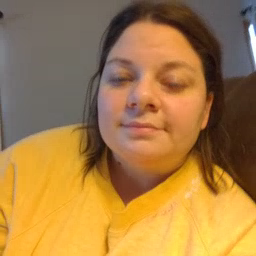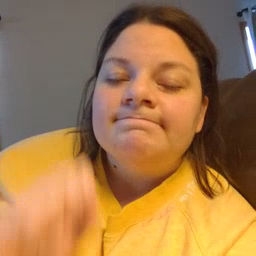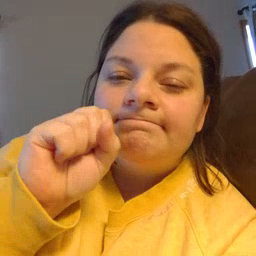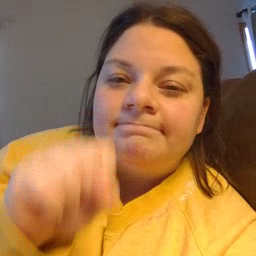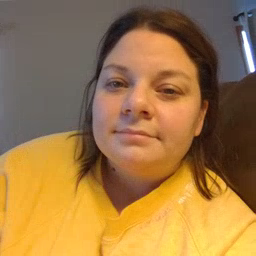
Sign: yes